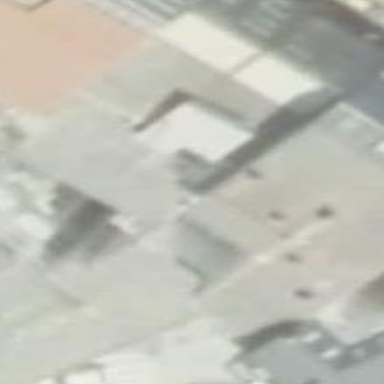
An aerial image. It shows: Part of building is shown in the image.